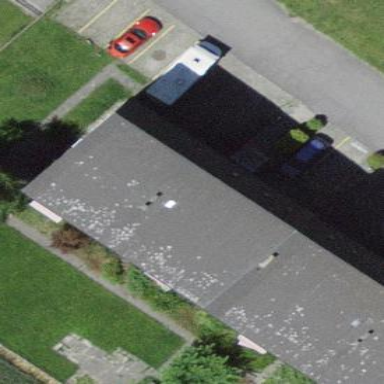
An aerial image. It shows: Terrace building.